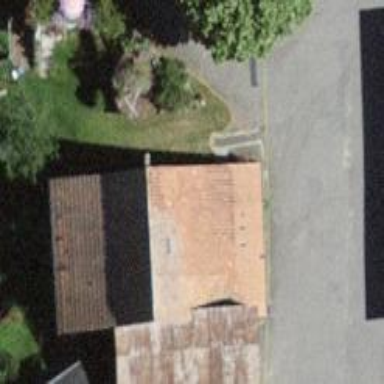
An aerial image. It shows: Barn.